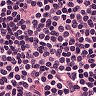
Metastatic tissue present: yes